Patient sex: M
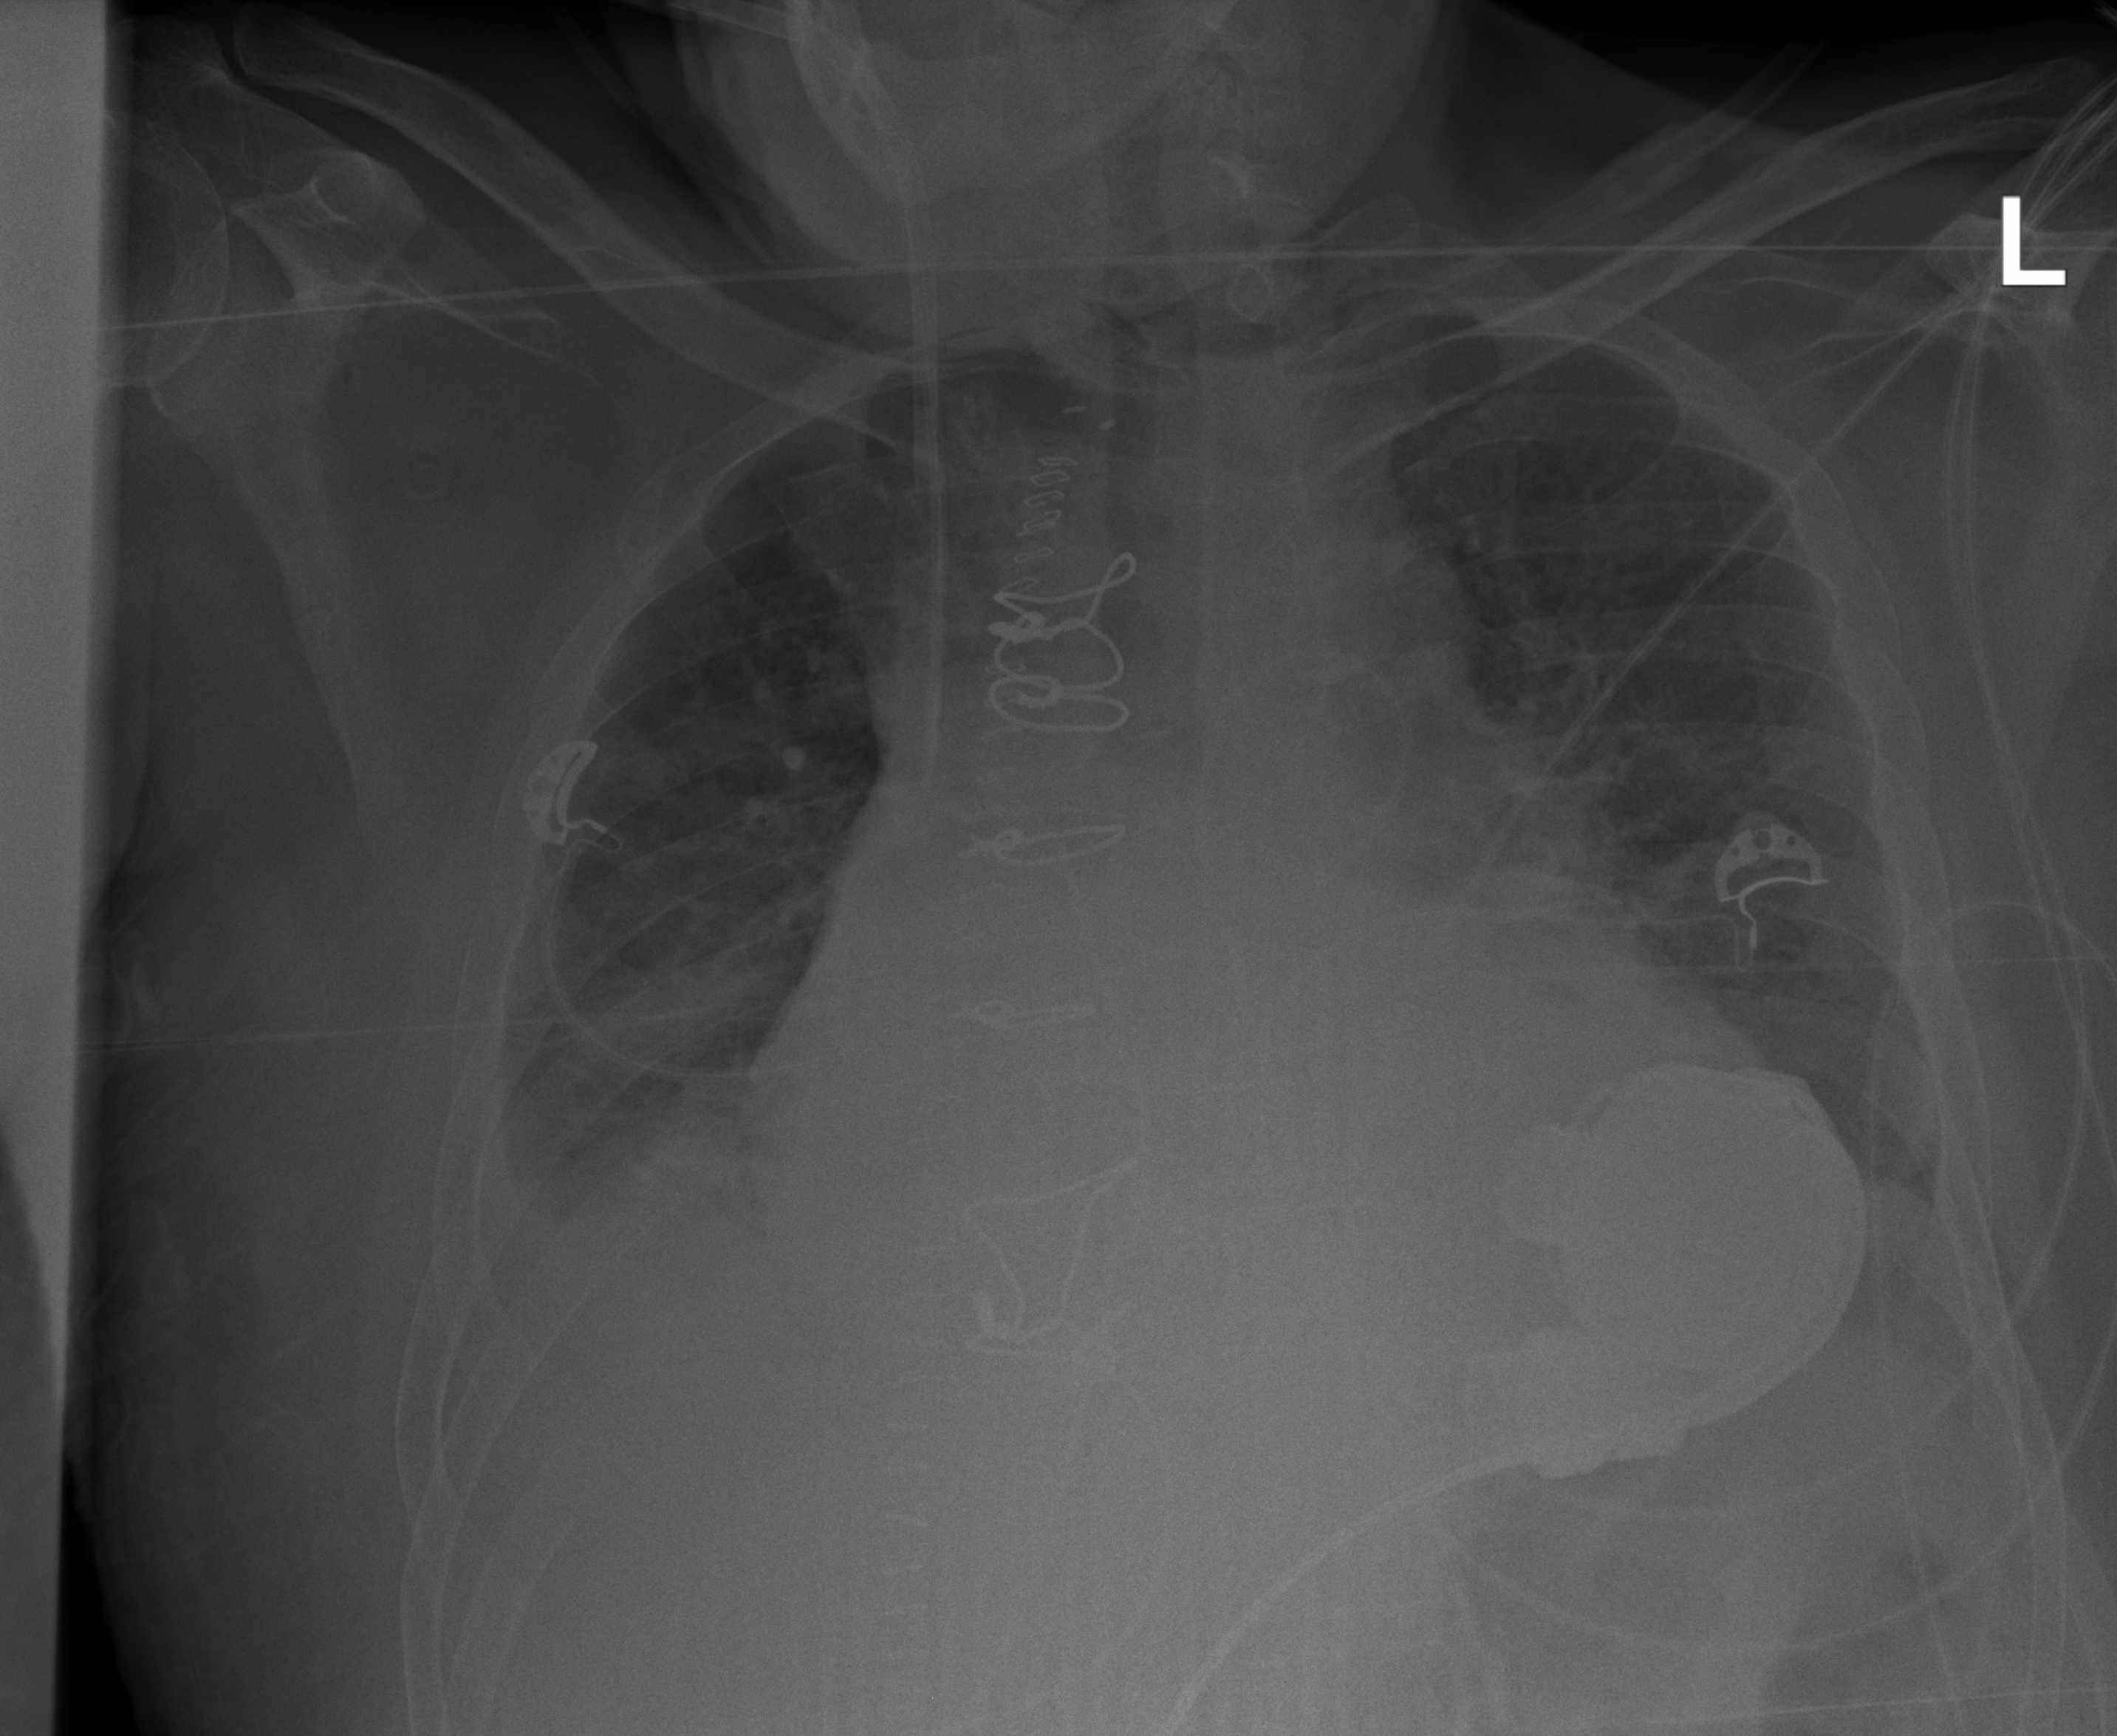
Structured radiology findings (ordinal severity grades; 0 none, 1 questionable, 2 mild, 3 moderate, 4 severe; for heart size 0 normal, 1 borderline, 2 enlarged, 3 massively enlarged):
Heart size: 2
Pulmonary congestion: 2
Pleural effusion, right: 2
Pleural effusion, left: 2
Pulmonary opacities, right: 0
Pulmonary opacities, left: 0
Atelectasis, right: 2
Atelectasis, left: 2